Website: crate-barrel
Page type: review-order
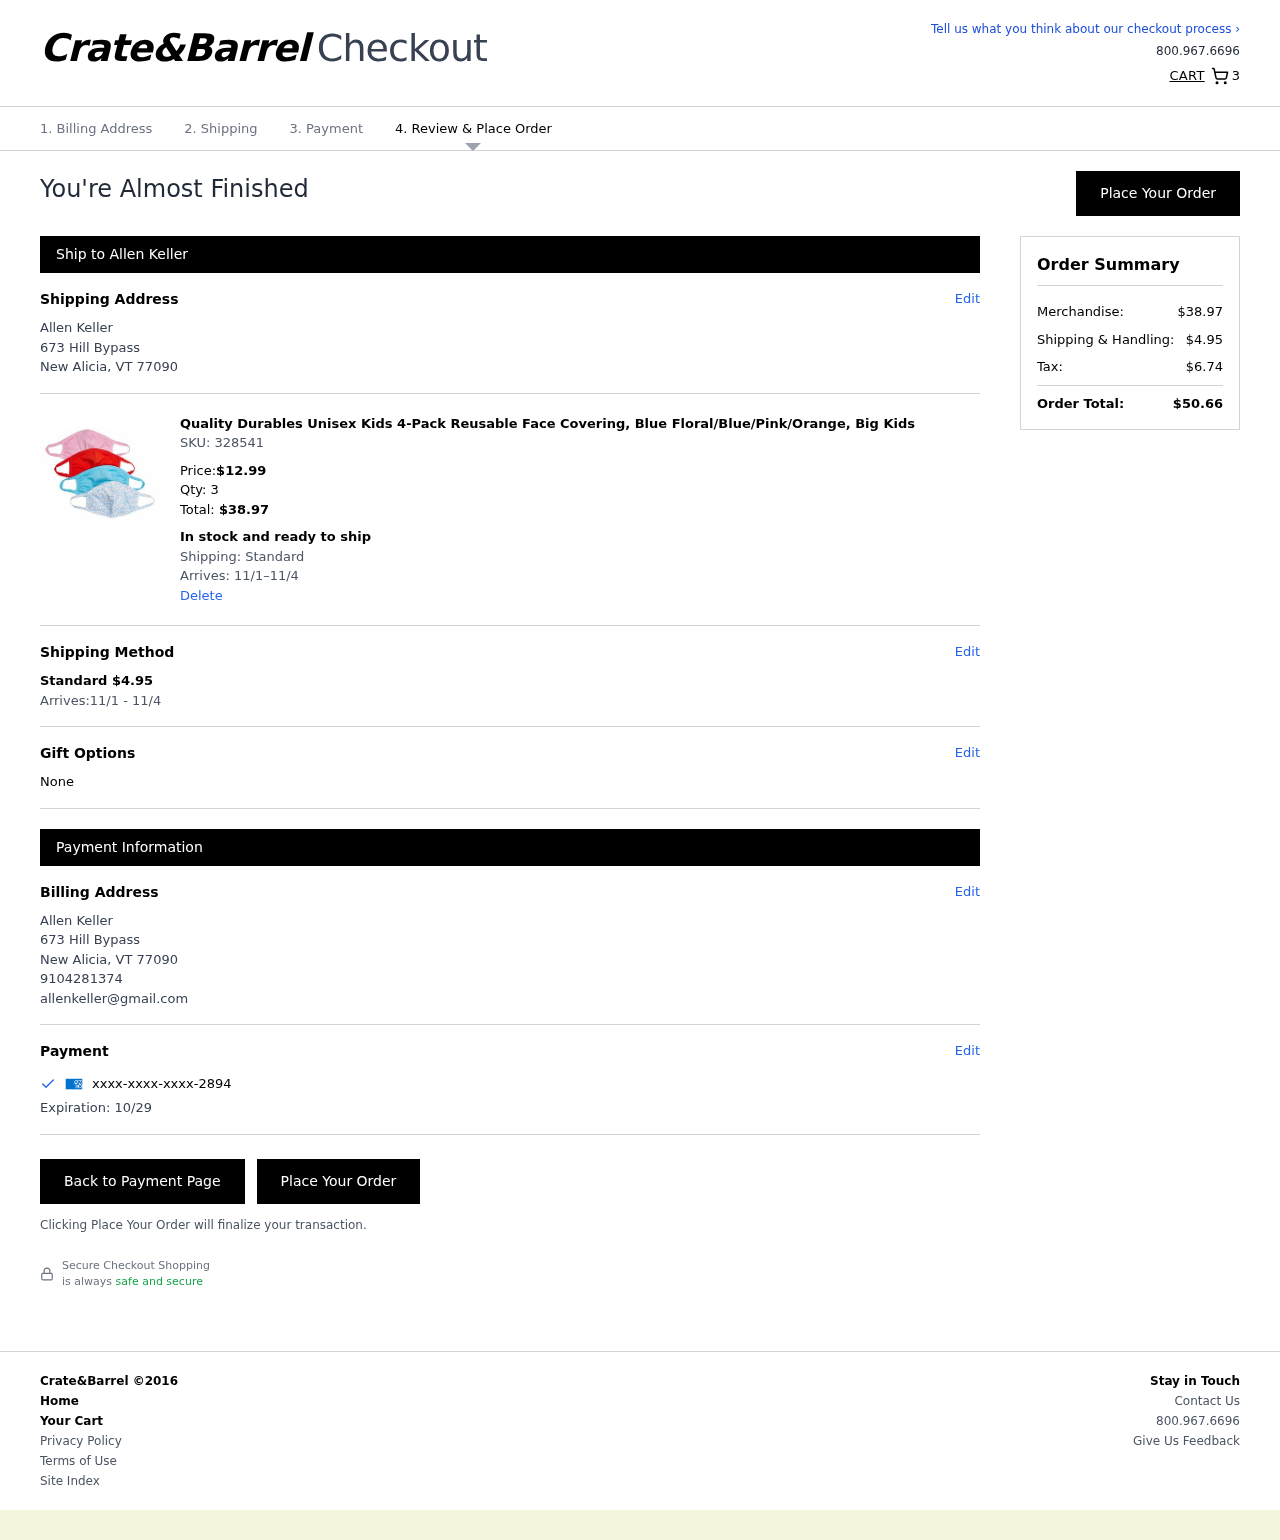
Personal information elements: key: PII_CARD_EXPIRY
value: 10/29
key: PII_CARD_LAST4
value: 2894
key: PII_EMAIL
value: allenkeller@gmail.com
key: PII_FULLNAME
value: Allen Keller
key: PII_PHONE
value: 9104281374
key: PII_FIRSTNAME
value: Allen
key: PII_LASTNAME
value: Keller
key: PII_FULLNAME2
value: Allen Keller
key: PII_FULLNAME3
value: Allen Keller
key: PII_FIRSTNAME2
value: Allen
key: PII_FIRSTNAME3
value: Allen
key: PII_LASTNAME2
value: Keller
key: PII_LASTNAME3
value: Keller
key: PII_FIRSTNAME_DERIVED
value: Allen
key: PII_LASTNAME_DERIVED
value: Keller
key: PII_FULLNAME_DERIVED
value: Allen Keller
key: PII_NAME_FULL_DERIVED
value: Allen Keller
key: PII_STREET
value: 673 Hill Bypass
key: PII_CITY
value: New Alicia
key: PII_STATE_ABBR
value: VT
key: PII_POSTCODE
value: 77090
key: PII_POSTCODE_FULL
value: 77090
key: PII_POSTCODE_NUMERIC
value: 77090
Product elements: key: PRODUCT1_NAME
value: Quality Durables Unisex Kids 4-Pack Reusable Face Covering, Blue Floral/Blue/Pink/Orange, Big Kids
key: PRODUCT1_PRICE
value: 12.99
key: PRODUCT1_QUANTITY
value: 3
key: PRODUCT1_TOTAL
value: $38.97
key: PRODUCT_SKU_ID
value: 328541
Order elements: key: ORDER_NUM_ITEMS
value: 3
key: ORDER_DELIVERY_RANGE
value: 11/1–11/4
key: ORDER_SHIPPING_COST2
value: $4.95
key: ORDER_DELIVERY_RANGE2
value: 11/1 - 11/4
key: ORDER_SUBTOTAL
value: $38.97
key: ORDER_SHIPPING_COST3
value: $4.95
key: ORDER_TAX
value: $6.74
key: ORDER_TOTAL
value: $50.66